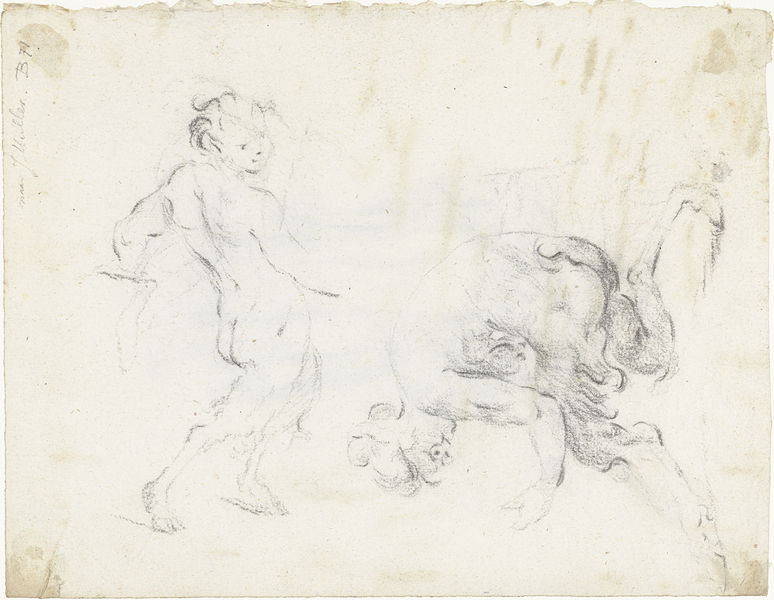
Titel: Studieblad met twee saters
Künstler: Moses ter Borch
Standort: Amsterdam
Institution: Rijksmuseum
Schlagwörter: arch, men, people, white, women, arm, black, face, figures, gray, grey, hair, nose, woman, two, hand, silver, angel, greek, man, naked, nude, roman, satyr, stone, head, boy, child, eyes, feet, drawing, paper, fur, sketch, devil, myth, fall, falling, smile, movement, children, human, arms, plan, renaissance, back, butt, foot, hips, study, pencil, religion, animal, legs, horse, bare, shoulders, chalk, charcoal, hoof, goat, hooves, humans, pan, body, whte, bodies, zeichnung, boys, leg, ass, fawn, faun, carved, satan, limbs, buttocks, muscular, schiele, hairy, acrobatic, two figures, tumbling, acrobat, flipping, tumble, somersault, hoofed, satyrs, template, falling angel, pencll